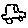
Label: car